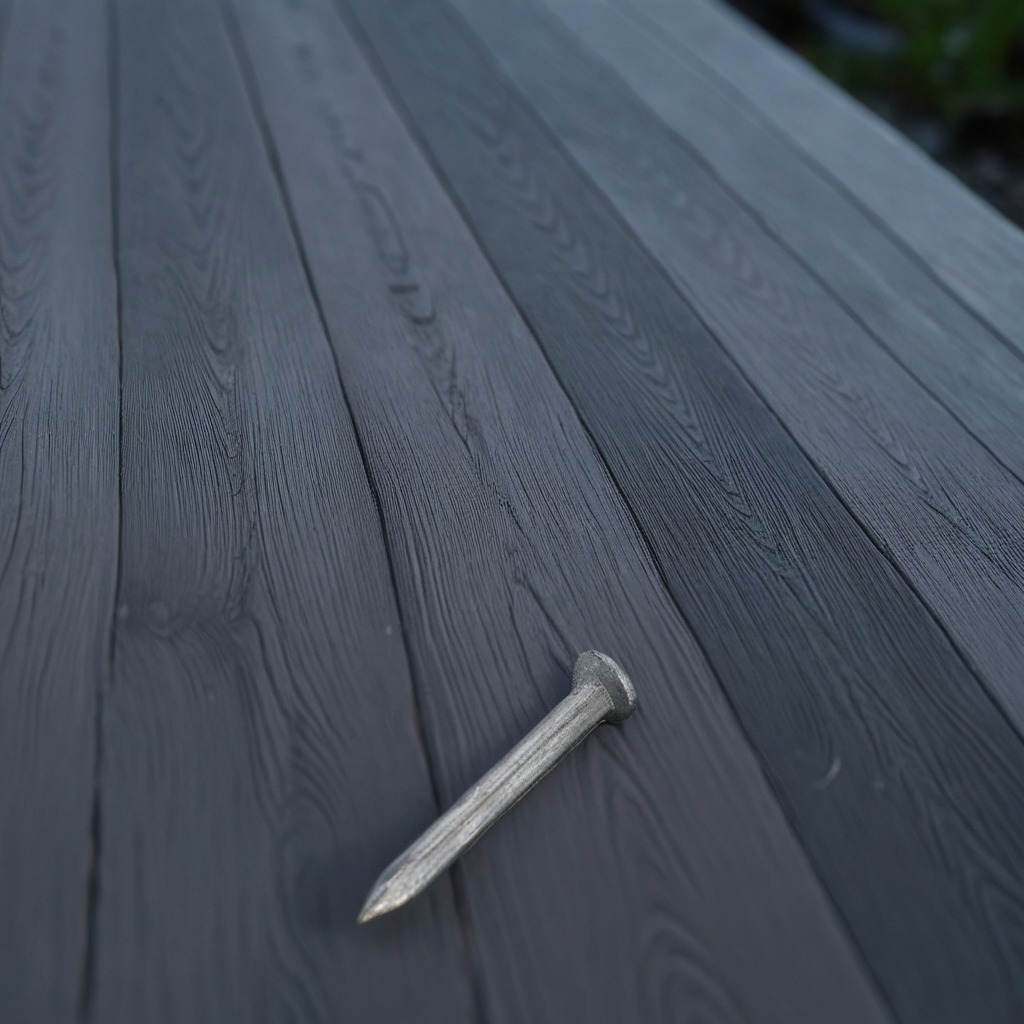
A nail is lying on a table with faint burn marks in a small garage at twilight.